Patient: sex F, age 58
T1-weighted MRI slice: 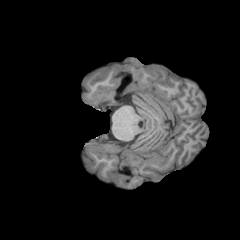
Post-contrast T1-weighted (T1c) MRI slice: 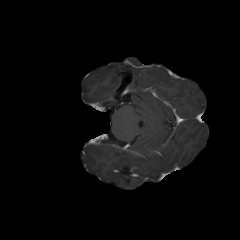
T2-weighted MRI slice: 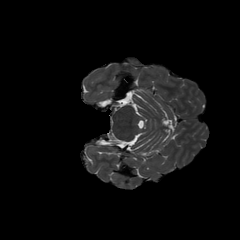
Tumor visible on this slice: no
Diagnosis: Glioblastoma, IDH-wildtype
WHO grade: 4